Question: I have a chart that I provide 16 records to. Currently, the x axis is datetime and the y axis is a numeric value that is plotted on a line chart. I set the interval to 1 so that it shows all the labels for the horizontal axis, but now it is showing 1 extra label on the far left and 1 extra label on the far right of the horizontal axis. The odd part is there is no data so the chart starts not on the edge but 1 label in and ends one label in on the right.
Just wondering if someone has seen this before I am using visual studio 2008.
I have created these charts before just never seen this issue before.
Exmaple pic. :

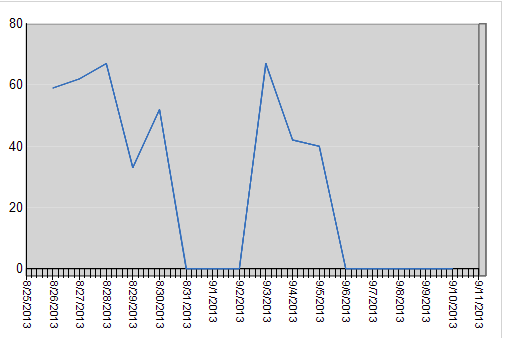
Answer: Setting was within the properties of the horizontal axis. Set margin property equal to false.